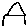
Label: house